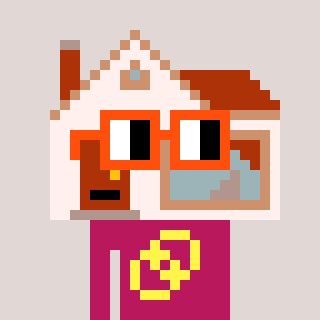
a pixel art character with square orange glasses, a house-shaped head and a darkpink-colored body on a warm background